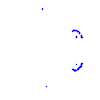
Particle: proton